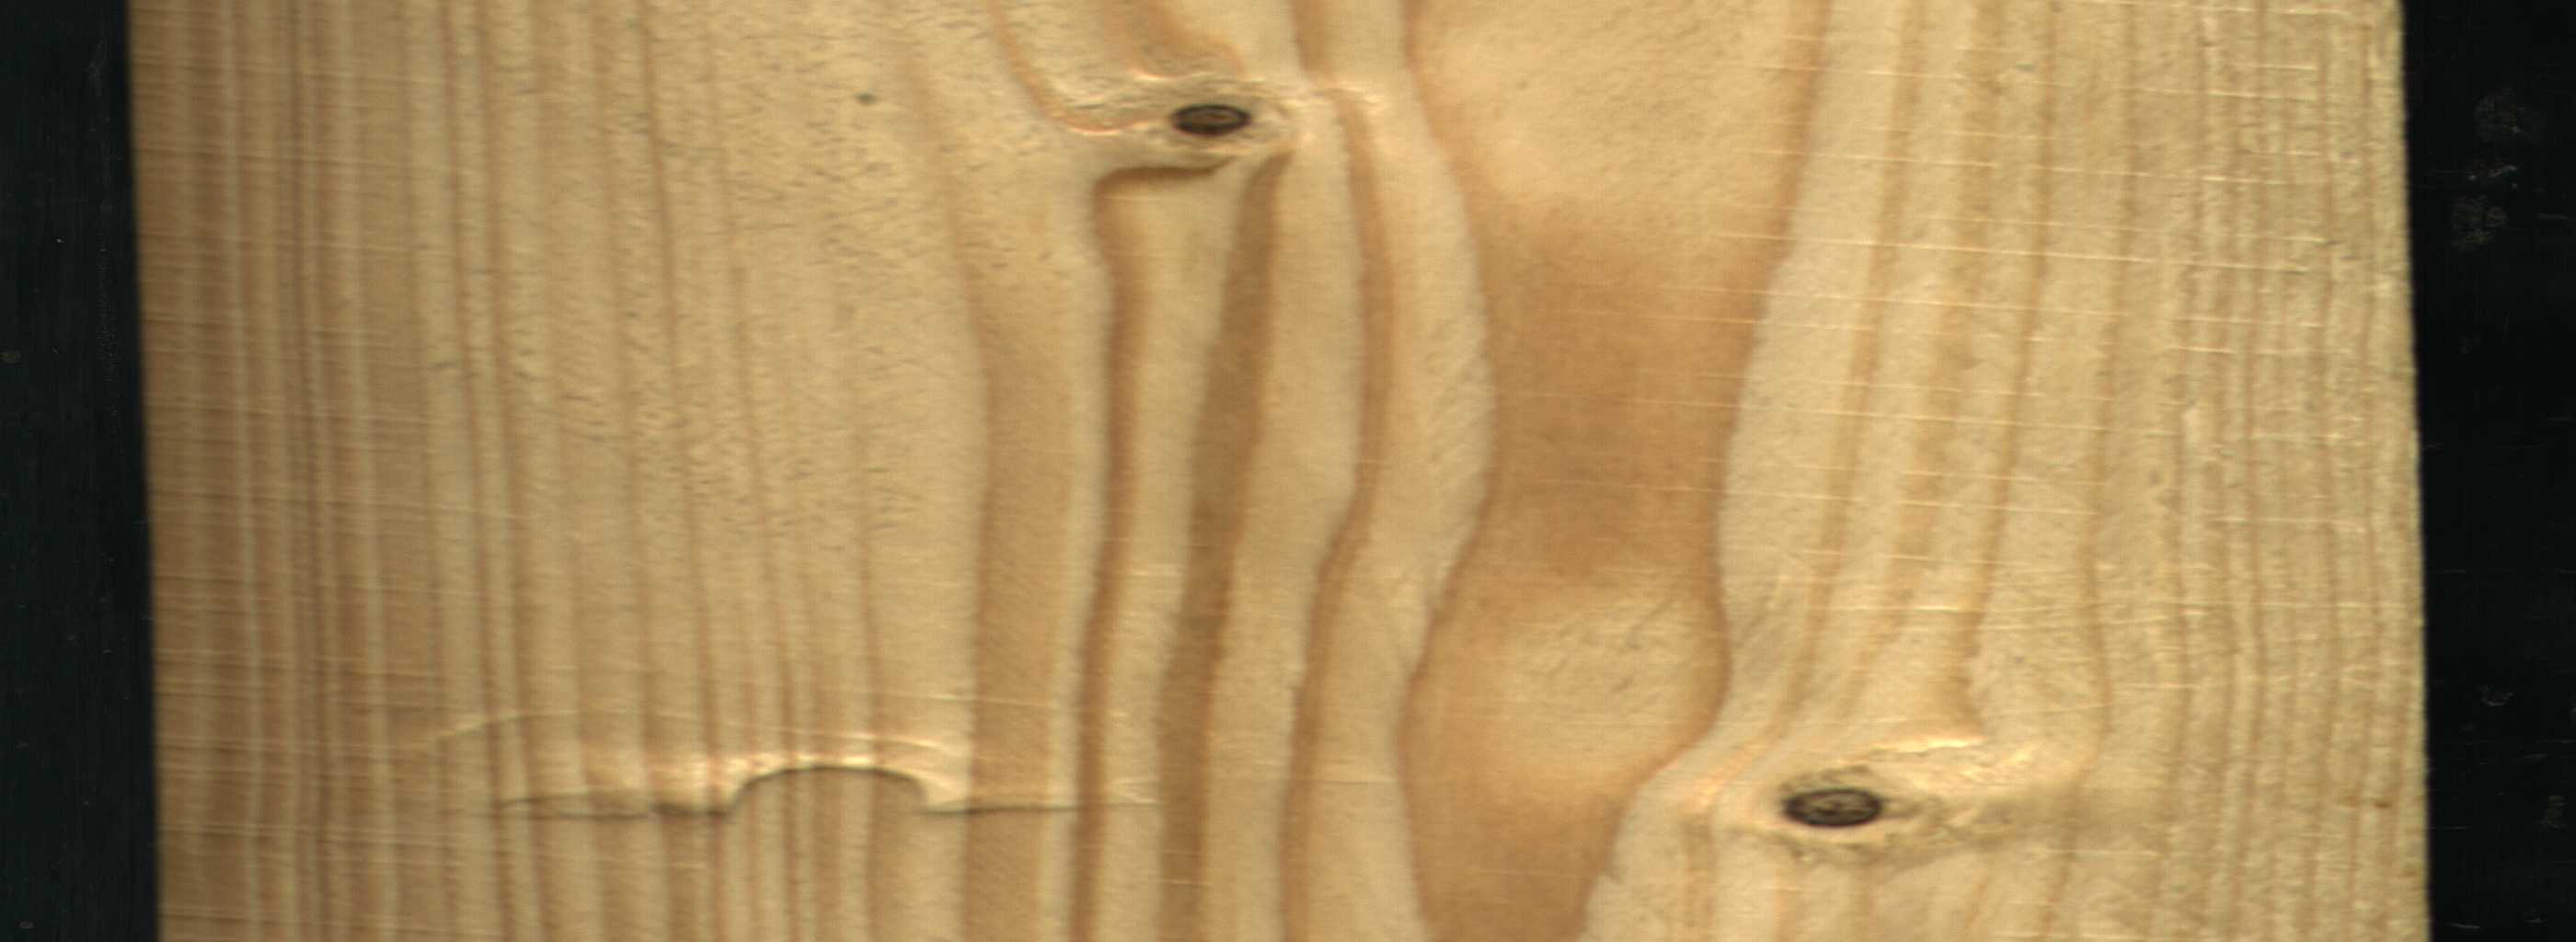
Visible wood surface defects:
Live_Knot
Live_Knot